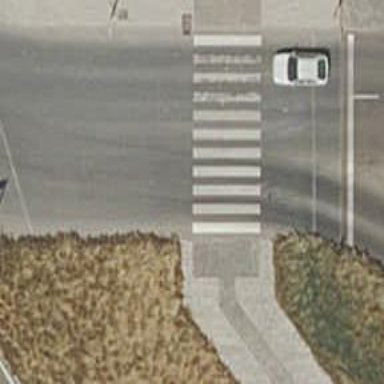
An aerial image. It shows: Uncontrolled crossing on the road.